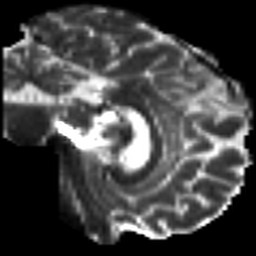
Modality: T2w
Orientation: sagittal
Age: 34
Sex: male
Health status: ill
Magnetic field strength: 3 T
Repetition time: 8.4 s
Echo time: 0.0926 s